Question: Why is my app not showing the expected number of rows? I am testing my tableView and it is showing perfectly the section titles and the expected rows in the sections, but only if populated from text included in a switch loop.
In this case, I am using fixed sections and section titles:
'''
- (NSInteger)numberOfSectionsInTableView:(UITableView *)tableView
{
return 6;
}
+ (NSString*) titleForHeaderForSection:(int) section
{
switch (section)
{
case 0 : return @"Overdue";
case 1 : return @"Today";
case 2 : return @"Tomorrow";
case 3 : return @"Upcoming";
case 4 : return @"Someday";
case 5 : return @"Completed";
//default : return [NSString stringWithFormat:@"Section no. %i",section + 1];
}
}
- (NSString *)tableView:(UITableView *)tableView titleForHeaderInSection:(NSInteger)section
{
return [CollapsableTableViewViewController titleForHeaderForSection:section];
}
'''
On section 'case 2' (Tomorrow),the expected number of rows should be 3, then there are three objects in the core data store. But the result is 0. Here is the used code:
'''
- (NSInteger)tableView:(UITableView *)tableView numberOfRowsInSection:(NSInteger)section
{
int numero = [[self.fetchedResultsController sections] count];
NSLog(@"numero = %d", numero);
switch (section)
{
case 2 : return numero;
case 3 : return 30;
default : return 8;
}
}
'''
And here is the simulator screenshot to demonstrate it (void Tomorrow section):

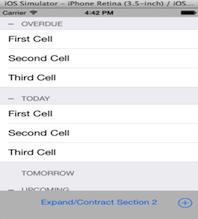
Answer: The problem is in your method.
At the moment you return ever the count of the number of section and not of the rows in section ;) You forgotten 'objectAtIndex:section'
You have to use:
'''
[[[self.fetchedResultsController sections] objectAtIndex:section] count];
'''
enjoy!